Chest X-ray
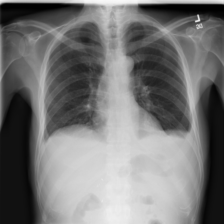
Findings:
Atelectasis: negative
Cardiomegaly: negative
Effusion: positive
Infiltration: negative
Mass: negative
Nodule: negative
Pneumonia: negative
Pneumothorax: negative
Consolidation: negative
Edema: negative
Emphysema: negative
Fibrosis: negative
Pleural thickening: negative
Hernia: negative